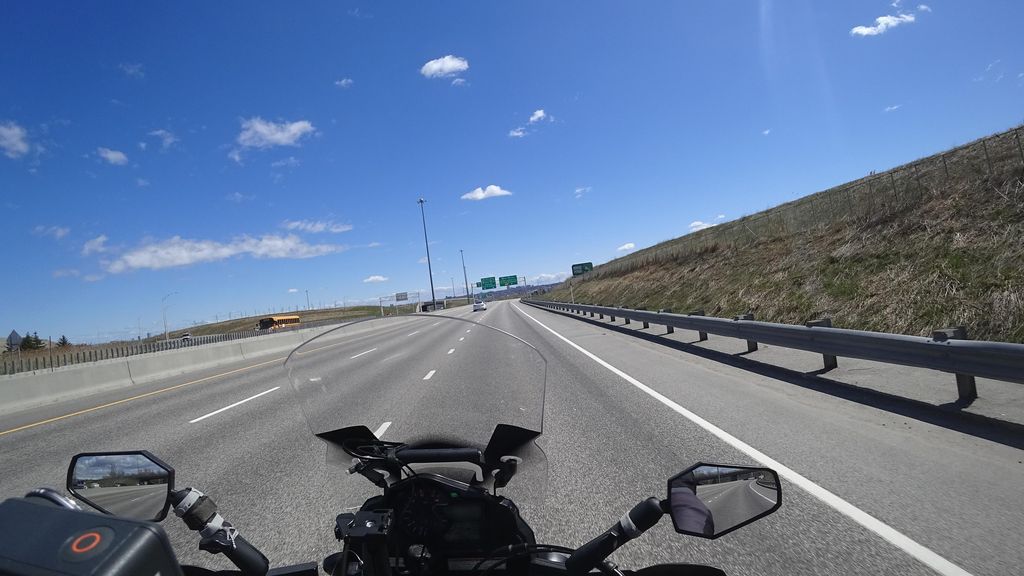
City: quebec_city